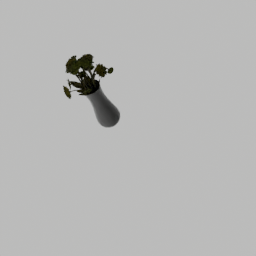
Label: decoration